Question: I'm a whiz at Matlab, but apparently I can't figure out excel for my life today. I have a spreadsheet where I keep track of votes. So I record x number of votes for each score, i.e. on a scale of 1 to 5, 3 people voted 4, 2 people voted 3, and 1 person voted 1. I want to find the median of these votes, but I need to turn them into an array first, otherwise I'm just taking the median of the numbers of votes. I'm having trouble with getting arrays to work in this case. I need to build an array, with the above example, that looks like {4 4 4 3 3 1}, and then I can take the median of that (I assume I can just use the regular median function on an array?).
I realize the problem here is that I don't really know excel very well. So I guess I'm just asking for an answer, which is frowned upon when I can't show much work myself. But can someone give me a hint?

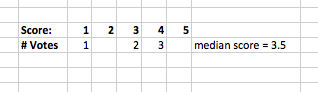
Answer: This one intrigued me, I'm sure there is a way to do this with an array formula but they have never been my strong point. For the time being here is a VBA solution:
'''
Function MedianArray(rngScore As Range, rngCount As Range) As Double
Dim arrS() As Variant, arrC() As Variant, arrM() As Variant
Dim i As Integer, j As Integer, k As Integer
Dim d As Double
arrS = rngScore
arrC = rngCount
d = WorksheetFunction.Sum(rngCount)
ReDim arrM(1 To d, 1 To 1)
k = 1
For i = 1 To UBound(arrS, 2)
For j = 0 To arrC(1, i) - 1
arrM(k, 1) = arrS(1, i)
k = k + 1
Next j
Next i
MedianArray = WorksheetFunction.Median(arrM())
End Function
'''
Given you say you don't know much about VBA here's how you do it:
1. From Excel press Alt + F11 to open the VB Editor
2. In the VB Editor menus select Insert -> Module
3. Paste in the code above
4. In the cell where you need median value type =MedianArray(B1:F1,B2:F2), assuming your scores are in row 1 columns B through F and the counts are directly below.
Hope this helps.